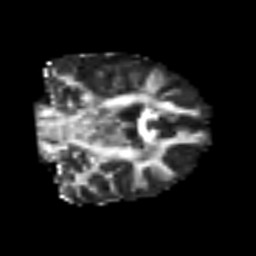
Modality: FA
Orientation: coronal
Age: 49
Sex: male
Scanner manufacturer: siemens
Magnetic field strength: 3 T
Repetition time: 6.1 s
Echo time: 0.101 s